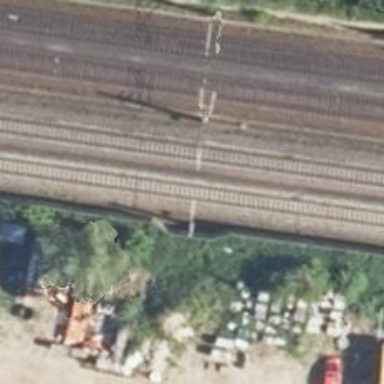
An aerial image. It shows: Milestone along the railway with catenary mast.